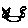
Label: cat